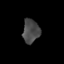
Tissue: skin
Cell type: Epithelial cells
Senescence score: 0.2807
Nuclear area (px): 388
Mean DAPI intensity: 73.384